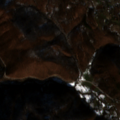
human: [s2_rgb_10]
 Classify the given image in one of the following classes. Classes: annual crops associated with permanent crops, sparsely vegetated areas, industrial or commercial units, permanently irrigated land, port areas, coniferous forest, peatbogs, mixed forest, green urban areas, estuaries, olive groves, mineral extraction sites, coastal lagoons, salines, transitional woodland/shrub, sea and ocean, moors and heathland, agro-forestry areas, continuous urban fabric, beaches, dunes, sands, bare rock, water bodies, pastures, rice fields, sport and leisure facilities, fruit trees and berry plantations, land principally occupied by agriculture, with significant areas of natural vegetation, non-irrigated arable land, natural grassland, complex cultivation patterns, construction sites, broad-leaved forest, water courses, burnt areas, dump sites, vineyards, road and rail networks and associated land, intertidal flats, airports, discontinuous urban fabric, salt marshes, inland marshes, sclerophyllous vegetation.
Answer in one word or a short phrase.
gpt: land principally occupied by agriculture, with significant areas of natural vegetation, broad-leaved forest, transitional woodland/shrub